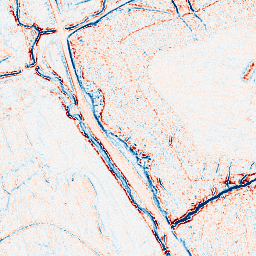
Category: classical
Decomposition family: uniform
Decomposition parameters: size: 5
Upsampling method: bspline
Upsampling parameters: scale: 4
Upsampling scale: 4